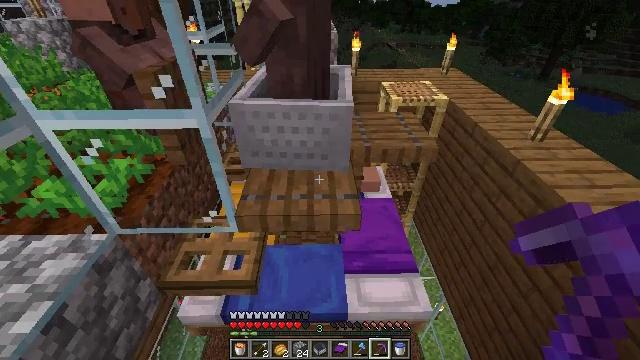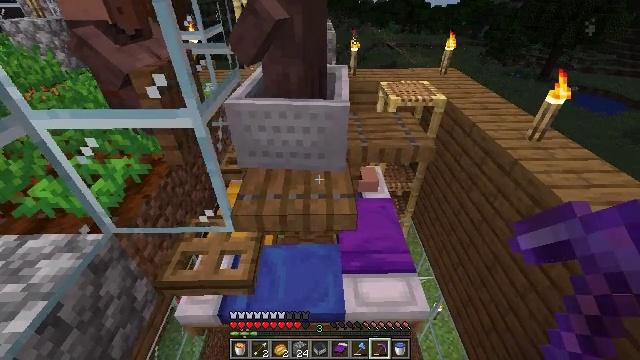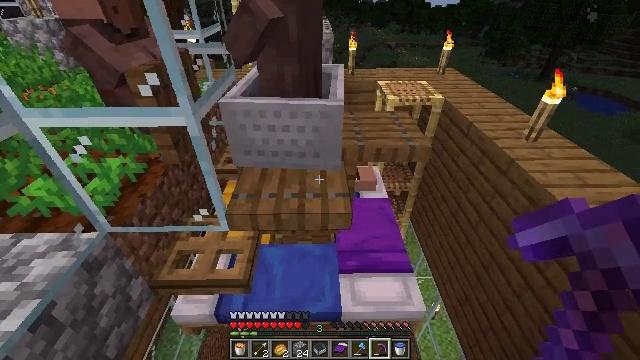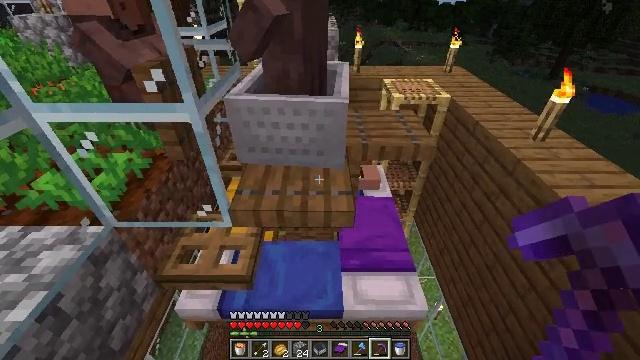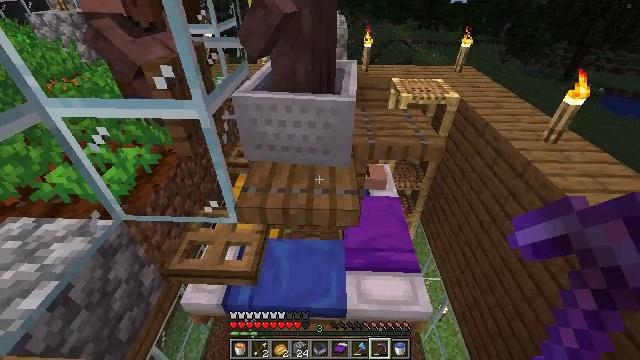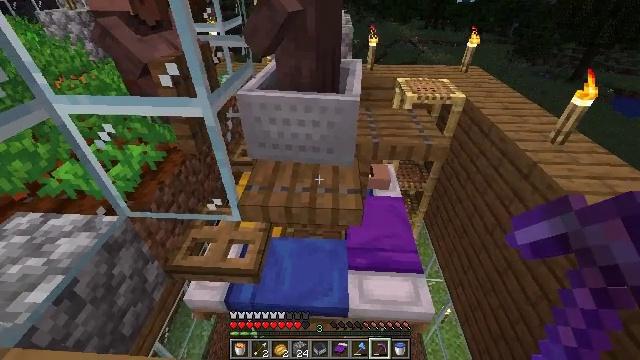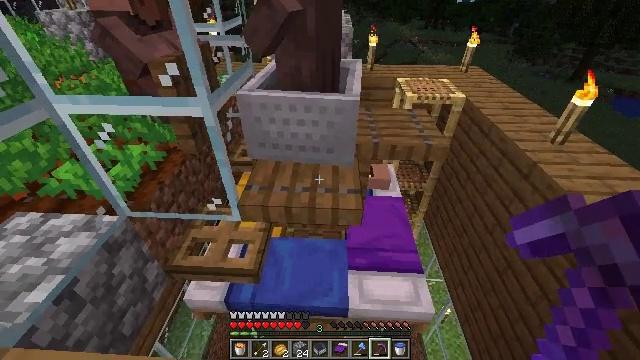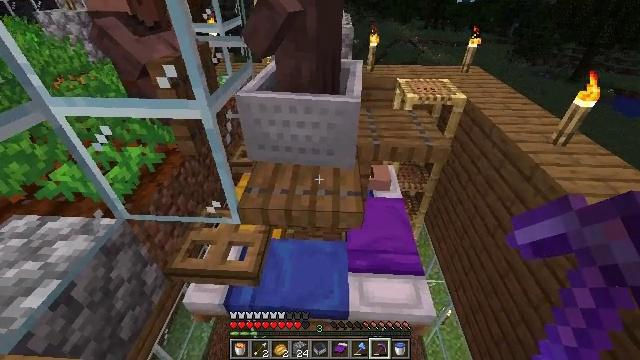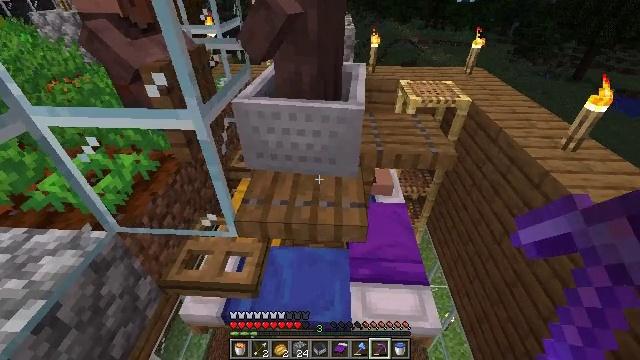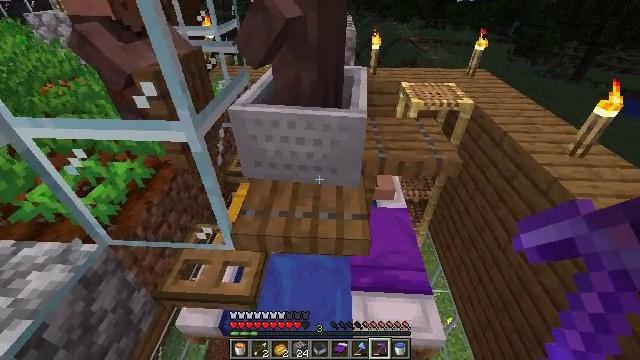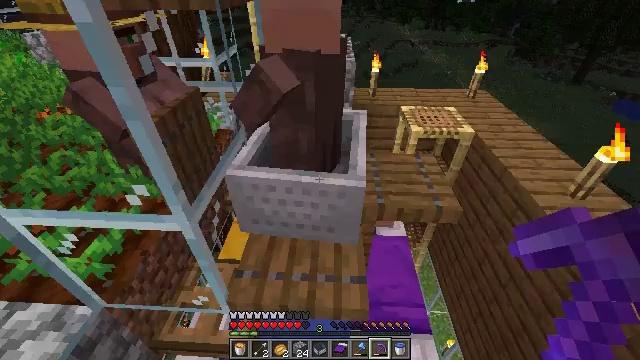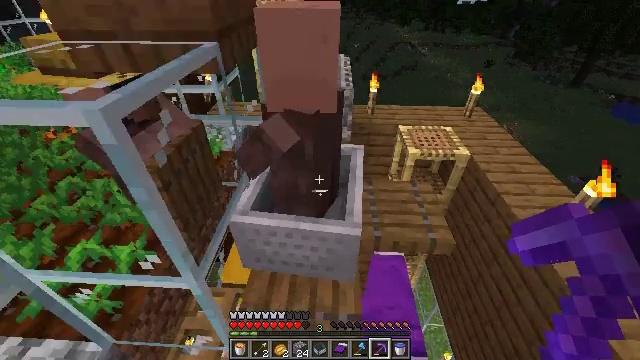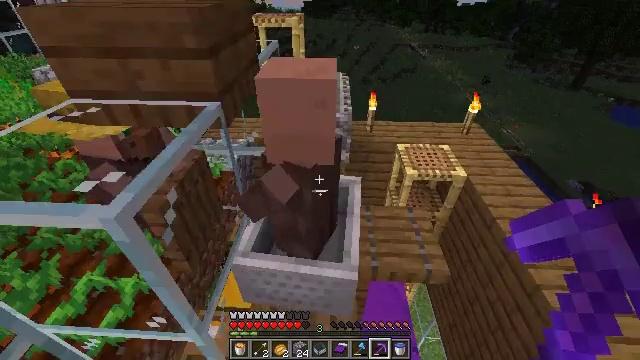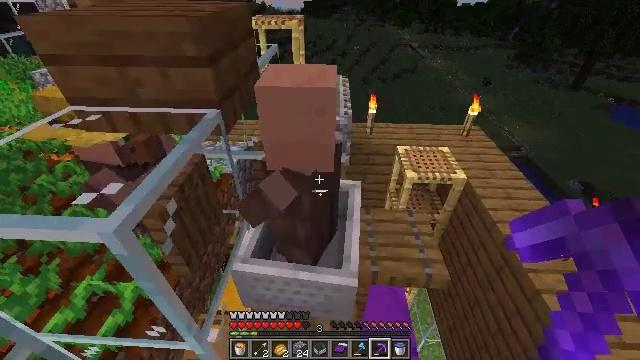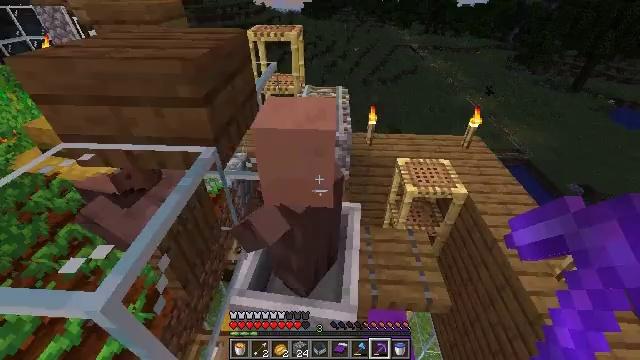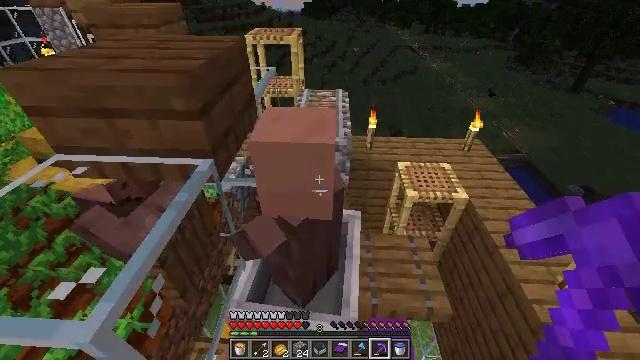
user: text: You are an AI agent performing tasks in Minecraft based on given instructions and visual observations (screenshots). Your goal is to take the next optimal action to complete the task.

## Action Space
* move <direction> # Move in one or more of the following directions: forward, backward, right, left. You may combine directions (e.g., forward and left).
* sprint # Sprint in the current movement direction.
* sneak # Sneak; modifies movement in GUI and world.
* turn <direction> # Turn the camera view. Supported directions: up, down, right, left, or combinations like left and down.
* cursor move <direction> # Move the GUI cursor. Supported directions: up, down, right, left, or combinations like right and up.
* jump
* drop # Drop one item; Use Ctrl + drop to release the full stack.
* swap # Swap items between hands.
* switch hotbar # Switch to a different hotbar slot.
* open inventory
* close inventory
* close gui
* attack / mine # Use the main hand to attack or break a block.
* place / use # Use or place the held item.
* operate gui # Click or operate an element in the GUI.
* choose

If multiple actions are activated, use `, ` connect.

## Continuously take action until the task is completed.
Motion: motion action
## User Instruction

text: Collect cobblestone blocks for construction.
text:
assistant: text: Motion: no_op
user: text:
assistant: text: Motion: no_op
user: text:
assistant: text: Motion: turn left
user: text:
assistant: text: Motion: turn left
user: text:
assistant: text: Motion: turn left
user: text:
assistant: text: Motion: no_op
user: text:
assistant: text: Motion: move forward
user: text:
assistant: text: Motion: move forward
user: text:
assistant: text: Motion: move forward
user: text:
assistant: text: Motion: move forward, jump
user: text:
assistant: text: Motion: move forward, jump
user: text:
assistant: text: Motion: move forward, jump
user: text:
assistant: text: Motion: move forward, jump
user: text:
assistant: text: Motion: move forward
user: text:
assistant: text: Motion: move forward
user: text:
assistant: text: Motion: move forward
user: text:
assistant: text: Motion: move forward
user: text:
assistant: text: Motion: no_op
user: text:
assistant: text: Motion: no_op
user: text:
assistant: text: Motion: no_op
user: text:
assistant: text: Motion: no_op
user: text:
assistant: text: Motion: no_op
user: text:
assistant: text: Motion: no_op
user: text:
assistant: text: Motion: no_op
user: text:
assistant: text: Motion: no_op
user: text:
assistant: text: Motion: no_op
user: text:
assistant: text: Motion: no_op
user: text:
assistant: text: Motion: no_op
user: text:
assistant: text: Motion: no_op
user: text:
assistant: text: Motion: no_op